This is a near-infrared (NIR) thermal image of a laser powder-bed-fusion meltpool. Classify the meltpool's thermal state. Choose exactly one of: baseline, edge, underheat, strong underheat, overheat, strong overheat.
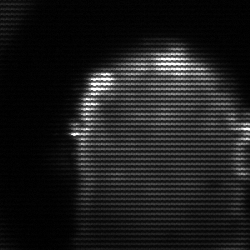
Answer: baseline